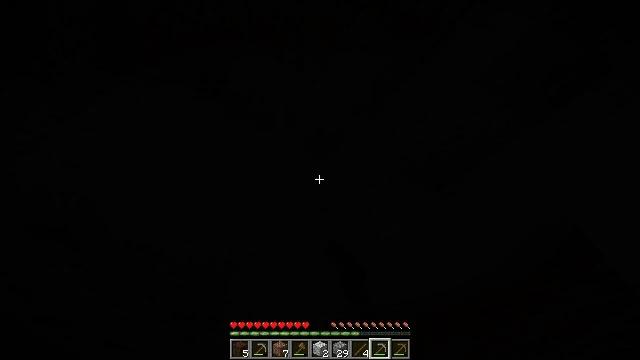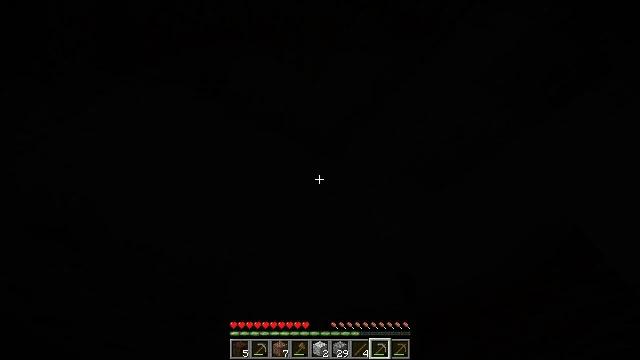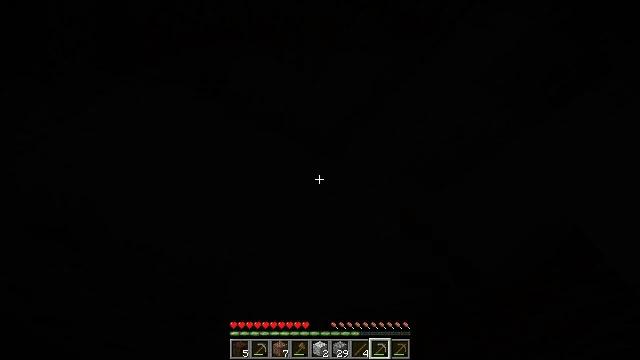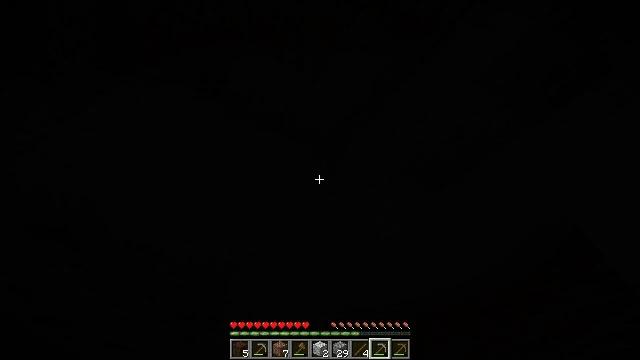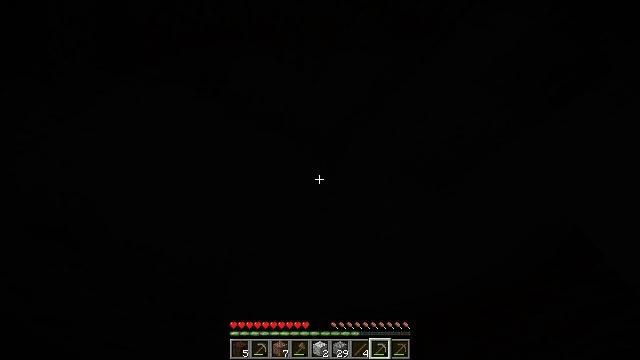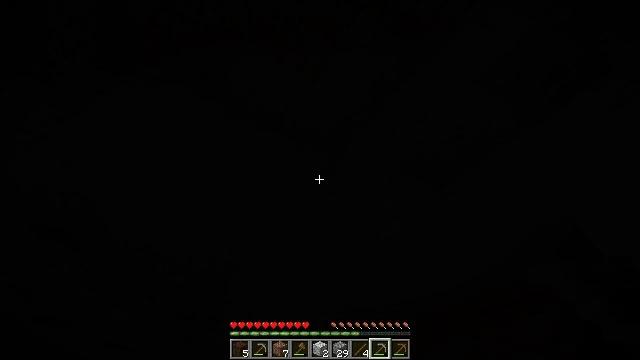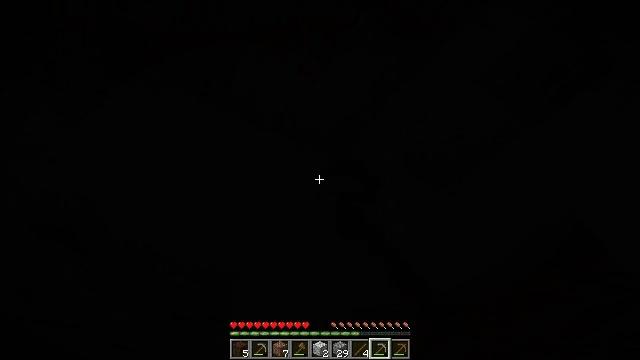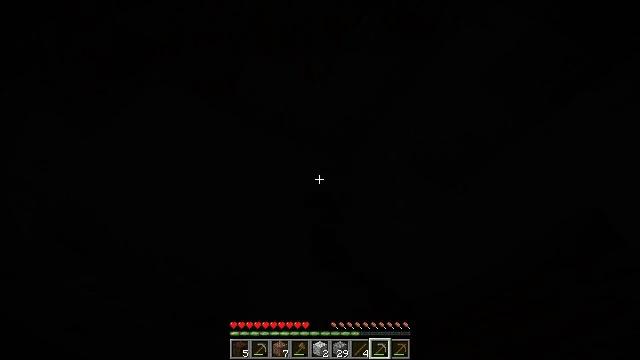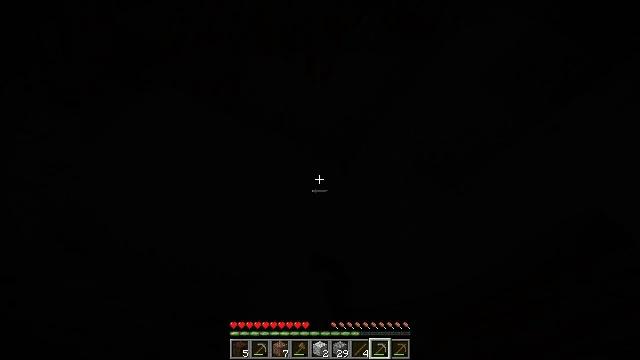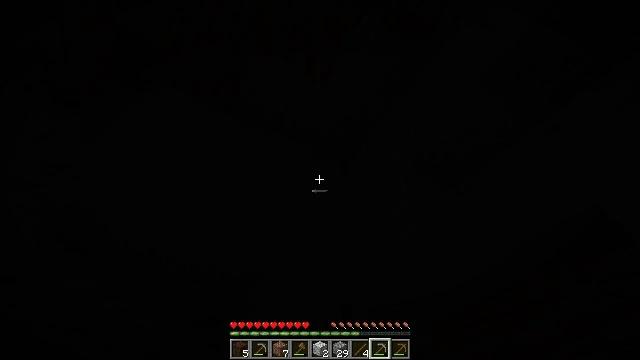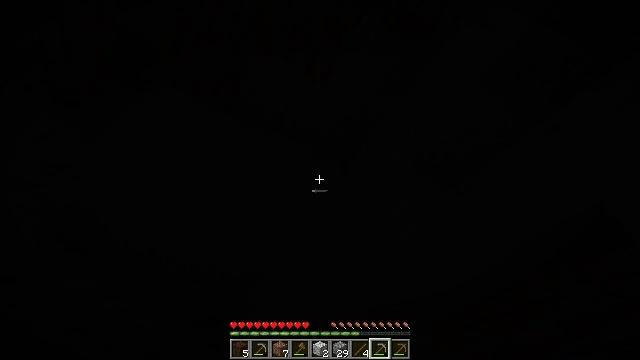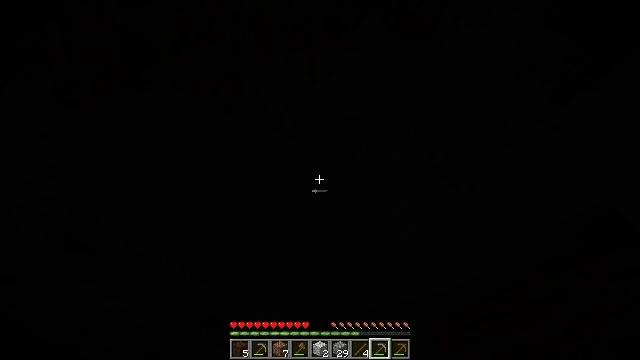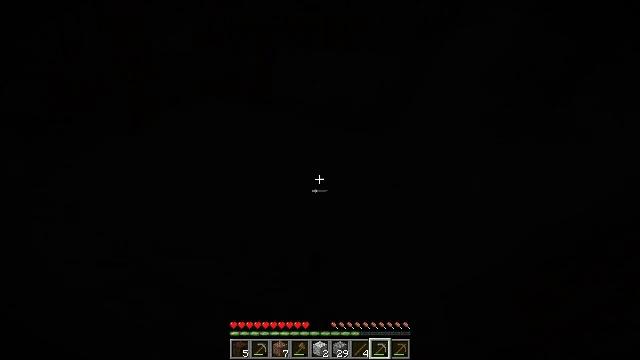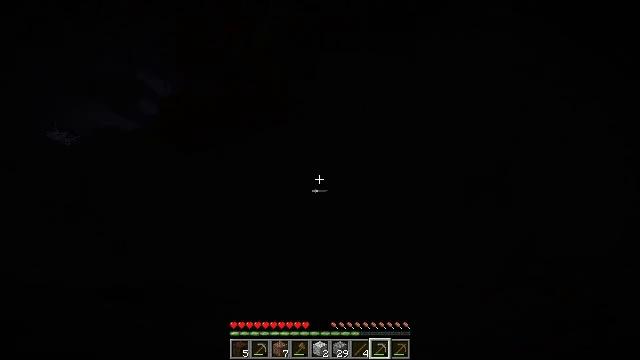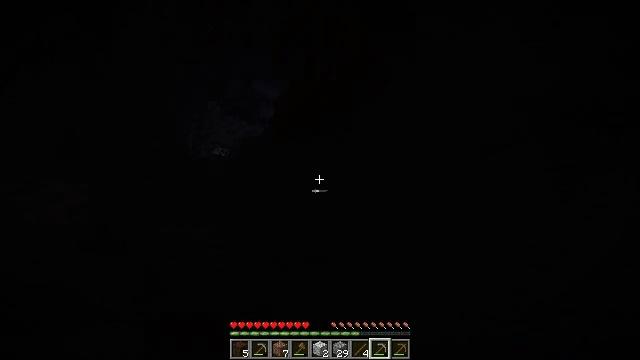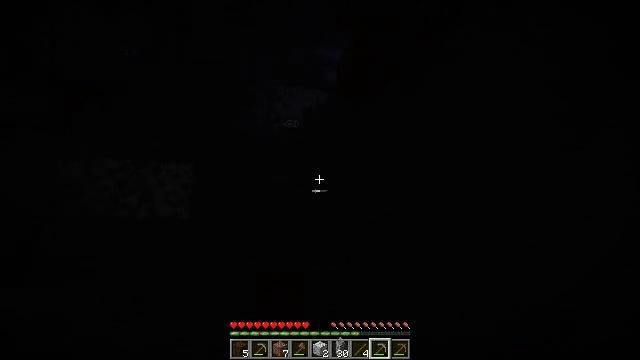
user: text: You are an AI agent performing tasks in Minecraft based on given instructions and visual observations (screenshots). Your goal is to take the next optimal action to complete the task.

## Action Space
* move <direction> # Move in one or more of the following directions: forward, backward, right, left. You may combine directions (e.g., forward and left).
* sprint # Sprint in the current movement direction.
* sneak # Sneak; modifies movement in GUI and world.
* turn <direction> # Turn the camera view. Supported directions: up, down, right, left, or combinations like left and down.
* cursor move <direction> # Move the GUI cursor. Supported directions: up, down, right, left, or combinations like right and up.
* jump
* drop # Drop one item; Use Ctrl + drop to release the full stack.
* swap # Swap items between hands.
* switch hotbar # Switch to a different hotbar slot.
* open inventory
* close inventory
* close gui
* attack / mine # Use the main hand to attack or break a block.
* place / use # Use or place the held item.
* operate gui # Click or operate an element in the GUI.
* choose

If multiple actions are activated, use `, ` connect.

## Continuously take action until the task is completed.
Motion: motion action
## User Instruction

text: Collect the oak planks from the structure.
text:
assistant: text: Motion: attack / mine
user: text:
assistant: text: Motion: attack / mine
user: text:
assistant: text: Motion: attack / mine
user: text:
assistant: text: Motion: attack / mine
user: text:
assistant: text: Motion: attack / mine
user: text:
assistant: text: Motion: turn left, attack / mine
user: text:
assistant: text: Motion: turn left, attack / mine
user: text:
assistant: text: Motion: no_op
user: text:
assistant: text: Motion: no_op
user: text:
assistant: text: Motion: no_op
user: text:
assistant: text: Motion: no_op
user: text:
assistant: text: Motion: turn left and down
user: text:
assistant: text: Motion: turn left and down
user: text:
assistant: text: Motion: turn left and down
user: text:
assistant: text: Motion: turn left and down
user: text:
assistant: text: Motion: turn left and down
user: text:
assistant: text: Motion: no_op
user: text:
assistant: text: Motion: no_op
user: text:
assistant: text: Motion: no_op
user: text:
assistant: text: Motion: no_op
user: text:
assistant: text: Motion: no_op
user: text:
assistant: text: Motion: turn up
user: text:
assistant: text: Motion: turn left and down
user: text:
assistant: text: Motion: turn left and down
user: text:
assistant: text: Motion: turn left
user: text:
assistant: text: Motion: turn left
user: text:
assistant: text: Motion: no_op
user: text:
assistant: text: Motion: move forward
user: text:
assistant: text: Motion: move forward, turn right and down
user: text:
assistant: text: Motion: move forward, turn right and down